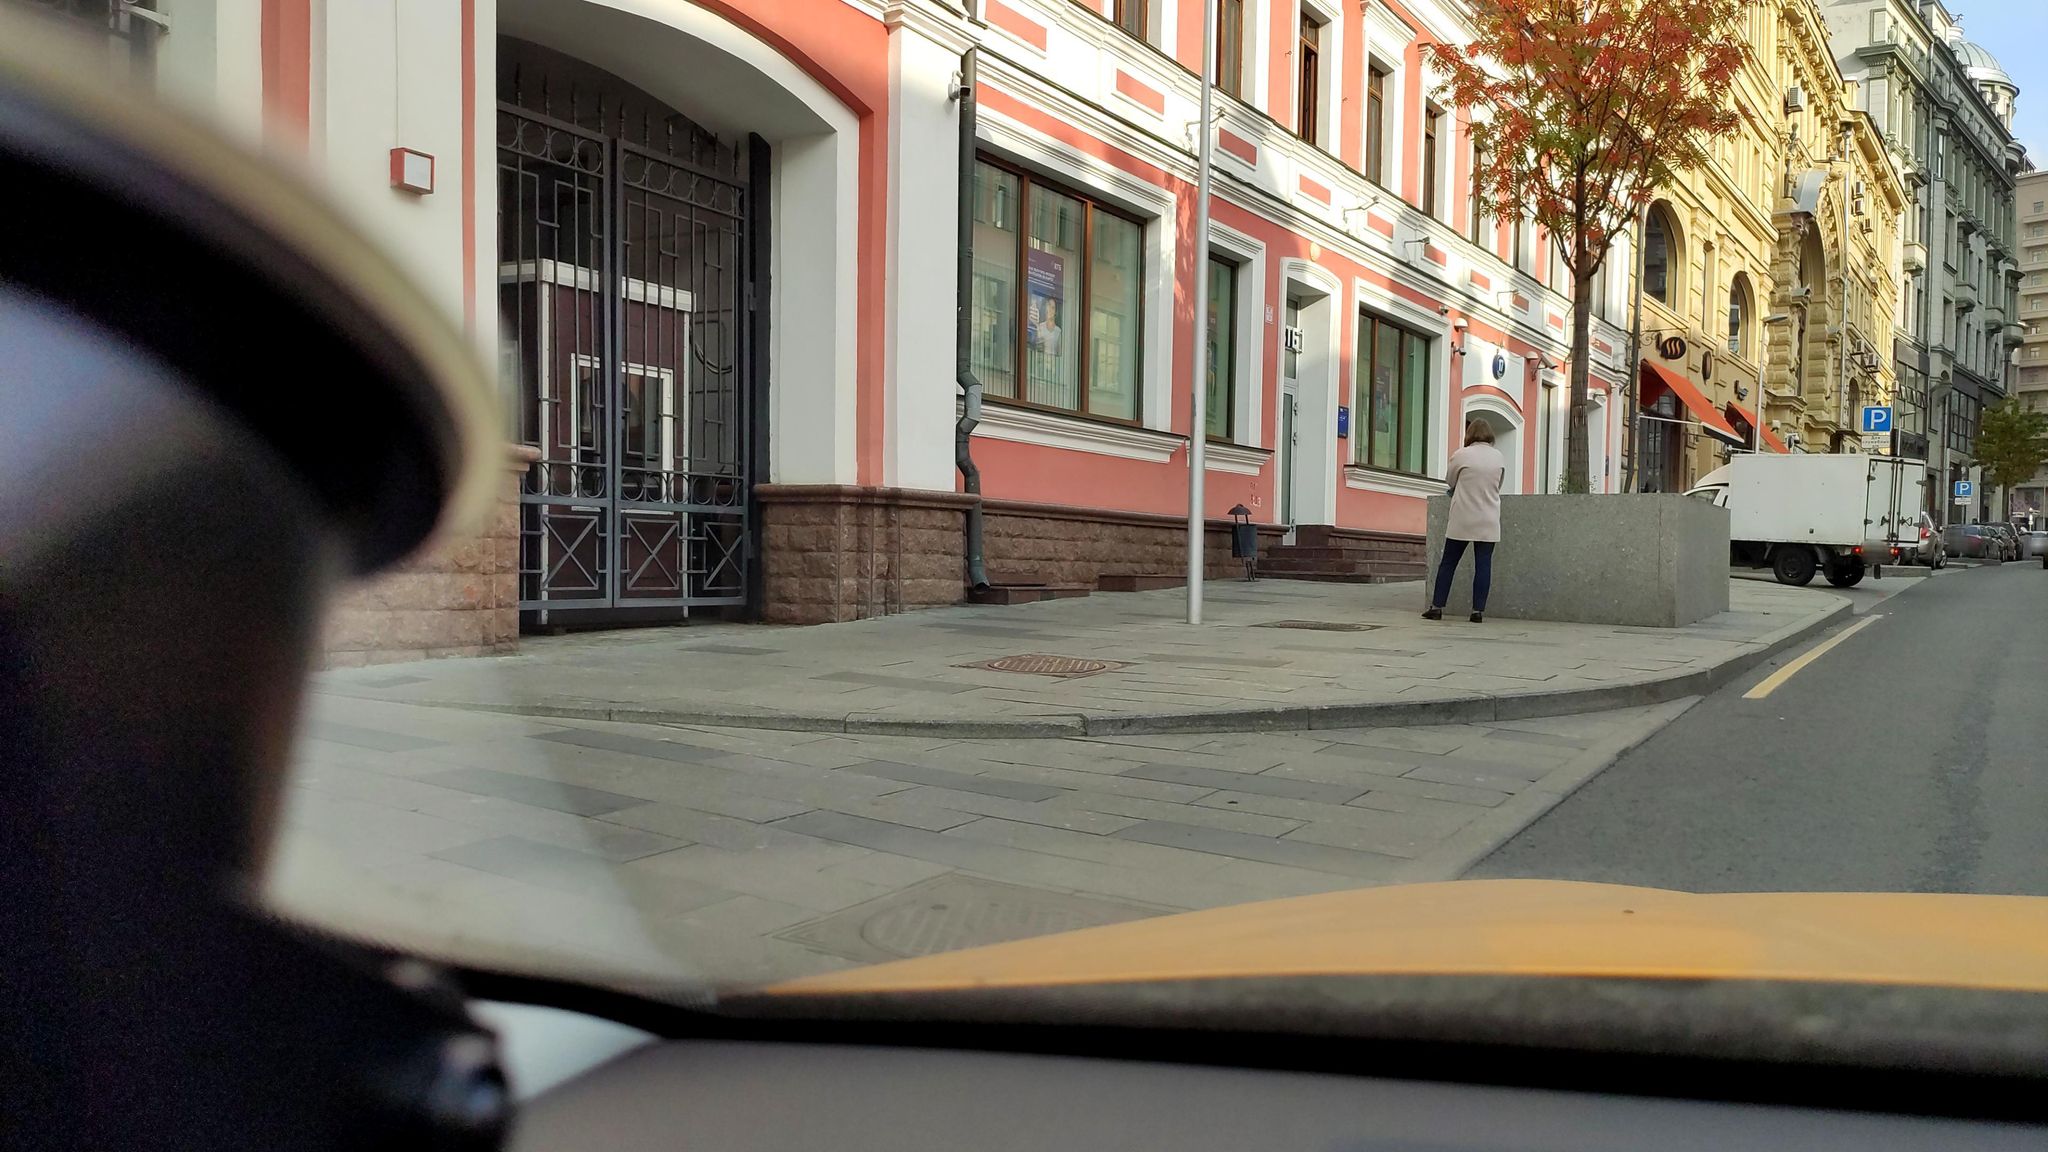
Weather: clear
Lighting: day
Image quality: good
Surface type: walking surface
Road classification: footway
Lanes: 3
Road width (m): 2
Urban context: urban centre
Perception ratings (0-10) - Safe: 7.01, Lively: 8.63, Beautiful: 5.69, Boring: 1.84, Depressing: 3.83, Wealthy: 8.49